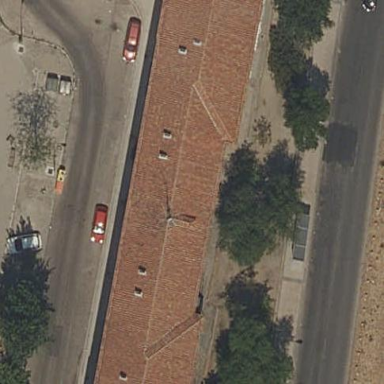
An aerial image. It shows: Apartment building with gabled roof made of roof tiles.